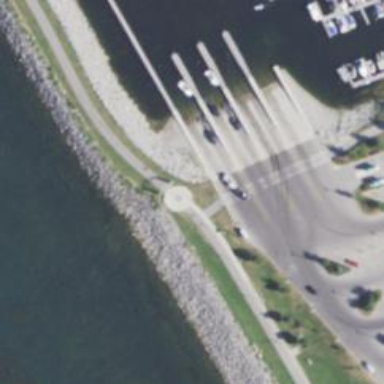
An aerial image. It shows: Slipway on service road designed for leisure land access.